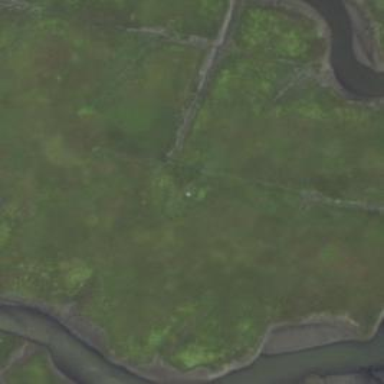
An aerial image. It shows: Beautiful wet meadow natural wetland.